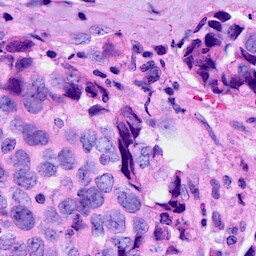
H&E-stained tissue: Breast